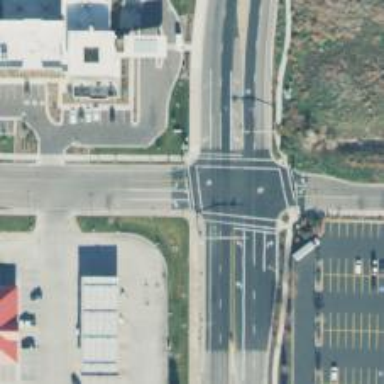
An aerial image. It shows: Crossing road.